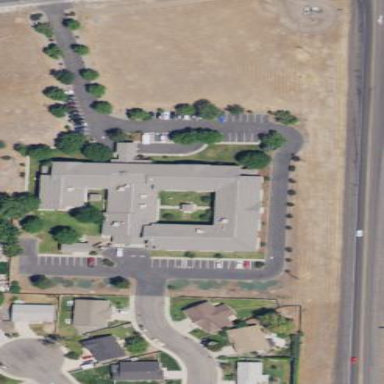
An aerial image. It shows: Building.